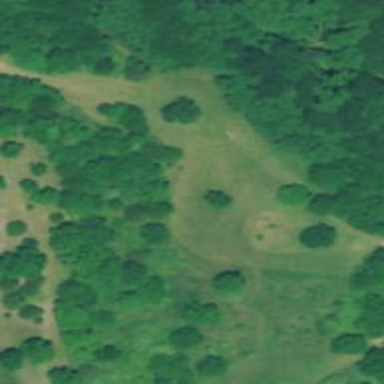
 perfect for leisurely sports activities."